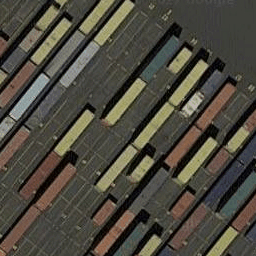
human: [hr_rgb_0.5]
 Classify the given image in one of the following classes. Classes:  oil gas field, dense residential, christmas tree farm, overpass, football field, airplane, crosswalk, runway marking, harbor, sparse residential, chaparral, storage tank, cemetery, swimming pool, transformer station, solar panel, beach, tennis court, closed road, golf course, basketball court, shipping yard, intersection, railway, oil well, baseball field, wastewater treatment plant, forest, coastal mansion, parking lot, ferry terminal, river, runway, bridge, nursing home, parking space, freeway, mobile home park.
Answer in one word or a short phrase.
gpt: shipping yard